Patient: sex M, age 71
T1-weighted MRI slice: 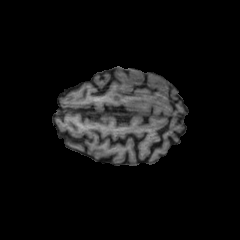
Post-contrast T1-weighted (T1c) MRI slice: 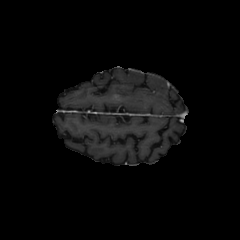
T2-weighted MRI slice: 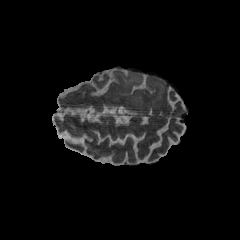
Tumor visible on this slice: yes
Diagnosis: Glioblastoma, IDH-wildtype
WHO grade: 4